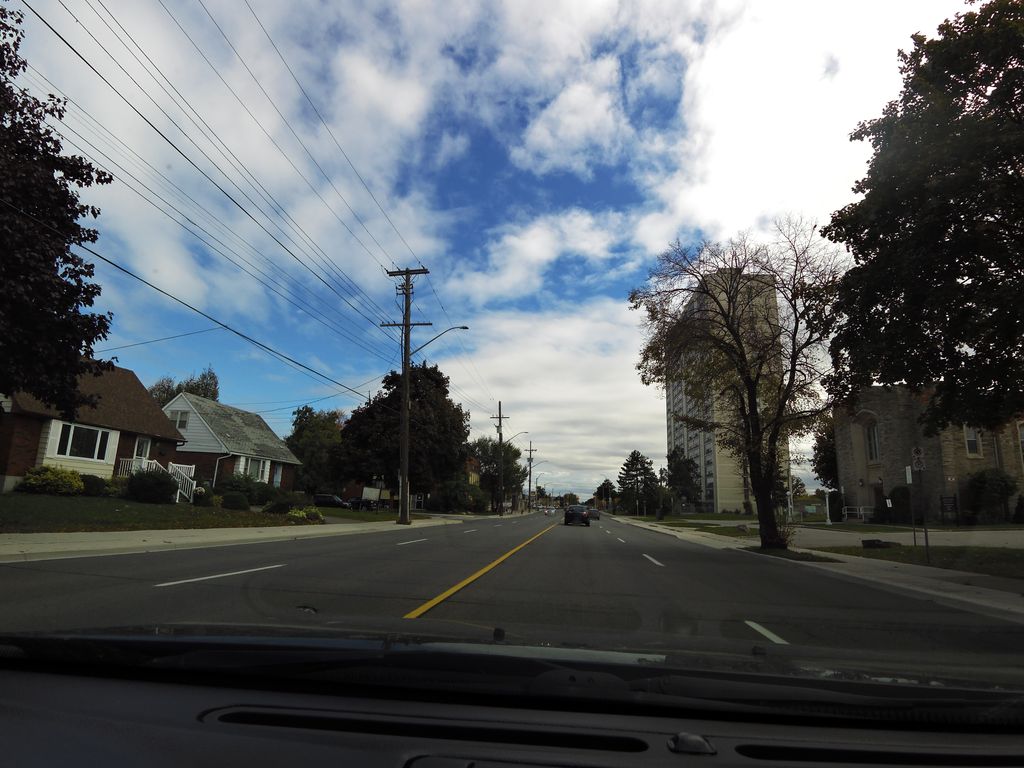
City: hamilton